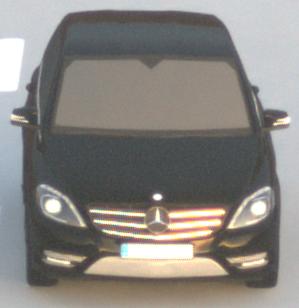
Make: Mercedes-Benz
Model: B 180 BlueEFFICIENCY
Detailed model: B-Class (246)
Model produced from: 2011/11
Model produced until: 2012/10
Doors: 5
Color: black
Road condition: dry road
Daytime: dawn
Contrast: medium contrast